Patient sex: M
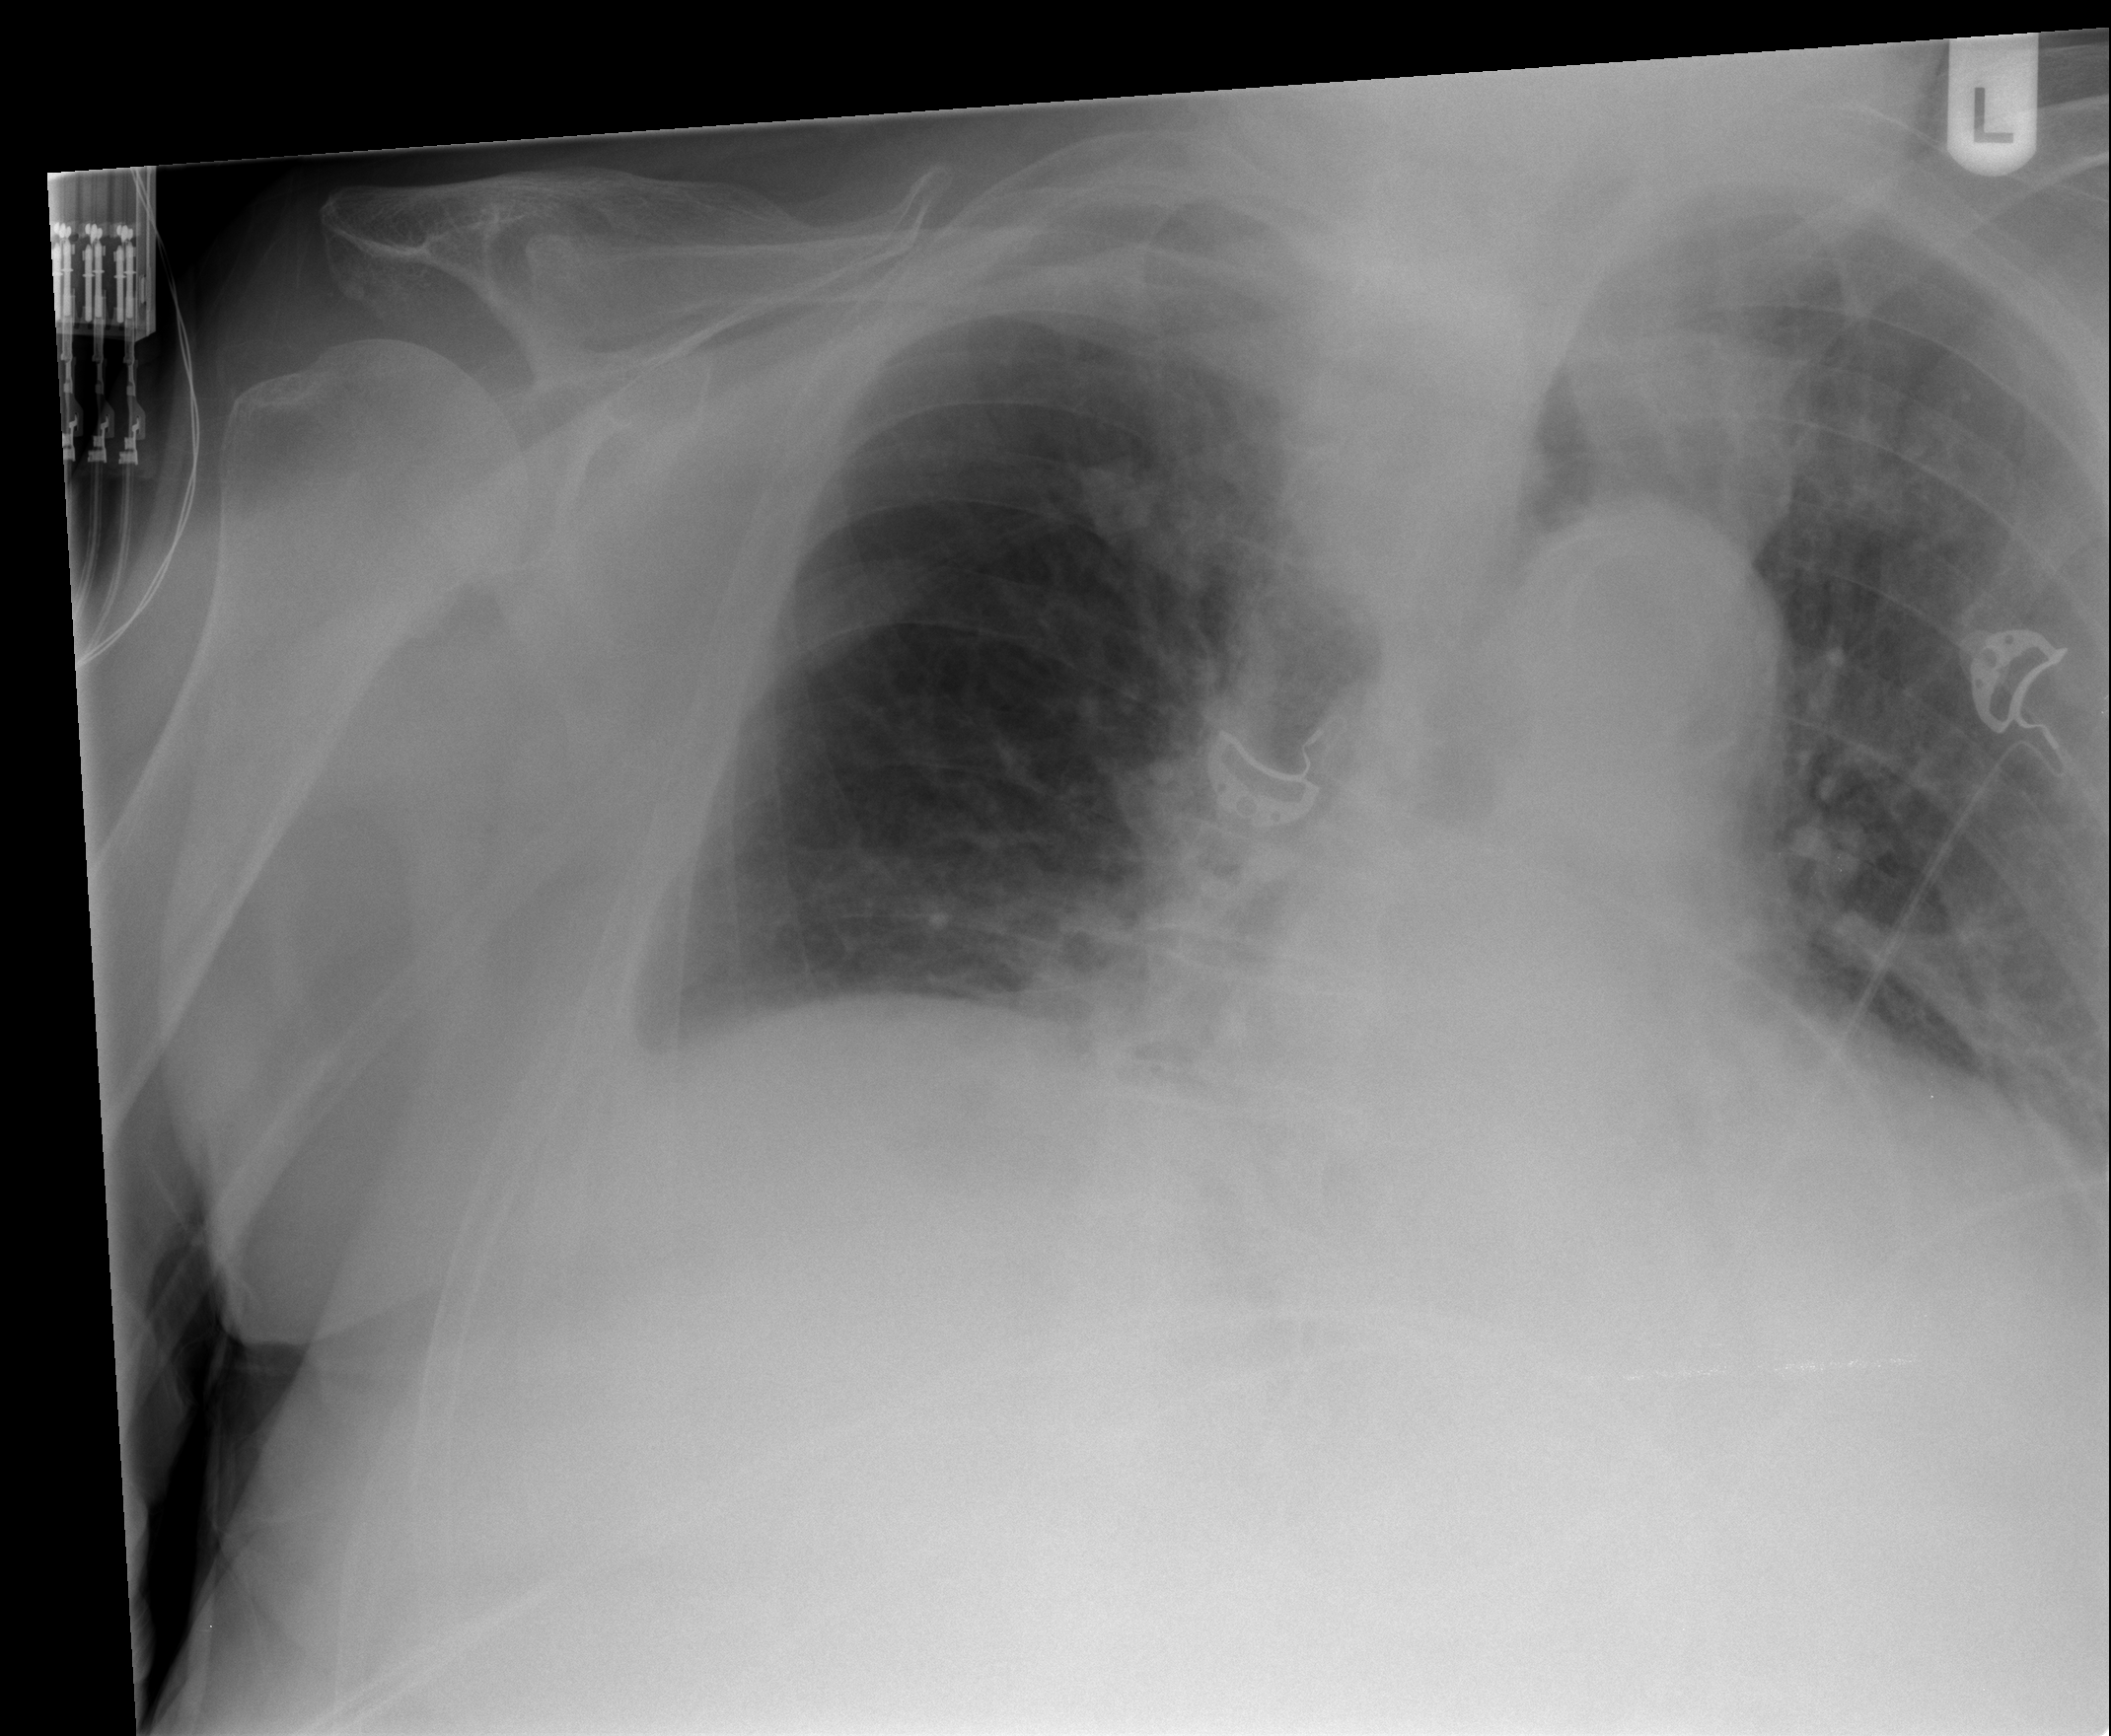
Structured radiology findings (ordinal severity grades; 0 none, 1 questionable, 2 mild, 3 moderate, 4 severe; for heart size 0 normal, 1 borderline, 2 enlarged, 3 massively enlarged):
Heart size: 2
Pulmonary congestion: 2
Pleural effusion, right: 2
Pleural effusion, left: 0
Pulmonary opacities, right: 0
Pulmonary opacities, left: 1
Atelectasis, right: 2
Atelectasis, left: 2